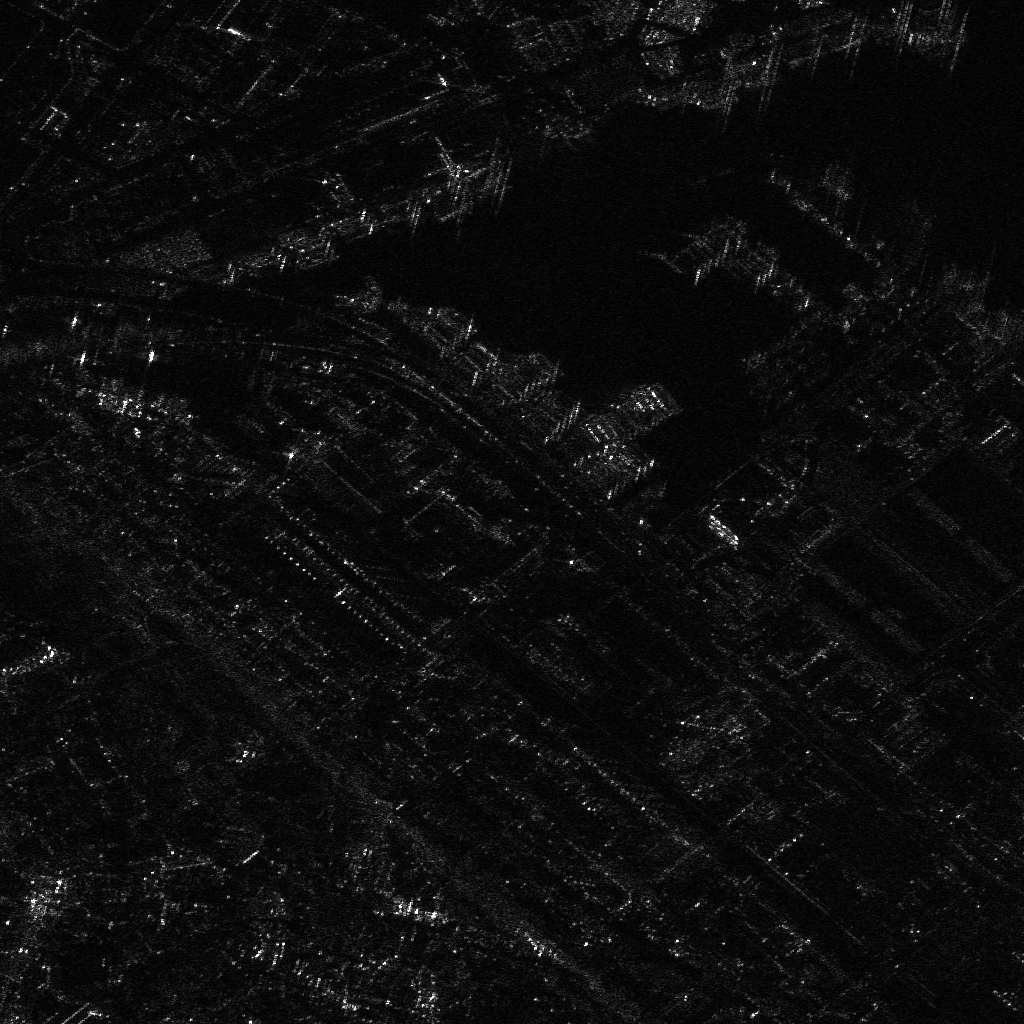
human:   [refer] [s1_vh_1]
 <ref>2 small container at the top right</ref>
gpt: <box>[[77, 4, 78, 7, 79], [82, 2, 83, 5, 79]]</box>

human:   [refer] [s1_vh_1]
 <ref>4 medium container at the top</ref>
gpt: <box>[[43, 19, 44, 22, 74], [30, 23, 31, 27, 73], [34, 21, 35, 25, 73], [30, 22, 30, 26, 73]]</box>

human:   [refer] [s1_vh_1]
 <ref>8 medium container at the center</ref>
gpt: <box>[[45, 33, 49, 34, 39], [41, 32, 44, 33, 39], [40, 32, 44, 33, 39], [44, 35, 48, 35, 39], [63, 37, 67, 38, 55], [62, 38, 66, 39, 55], [51, 34, 55, 35, 39], [61, 39, 65, 40, 39]]</box>